Brain MRI, t2w sequence, axial 2D slice.
Patient: age 42, sex F, weight 90 kg, height 1.9 m
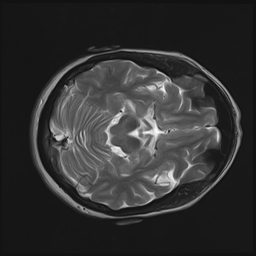